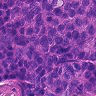
Metastatic tissue present: yes